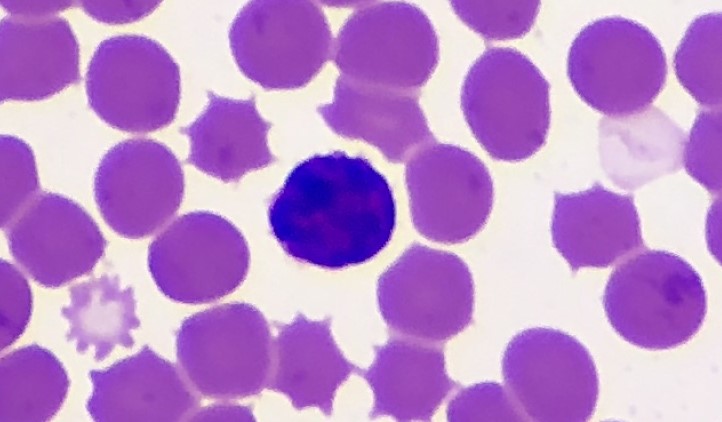
White blood cell type: Lymphocyte